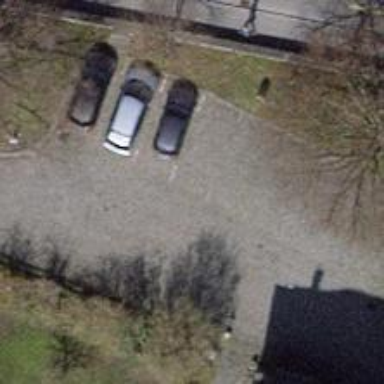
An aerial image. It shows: Parking area with surface.